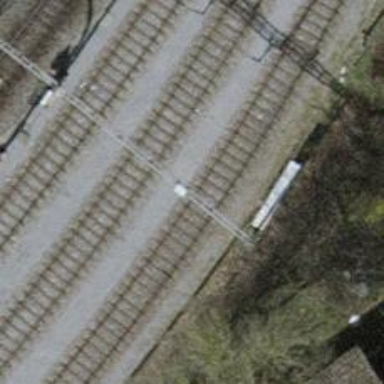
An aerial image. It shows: Yard with single rail track. The railway track is electrified with contact line for service purposes.